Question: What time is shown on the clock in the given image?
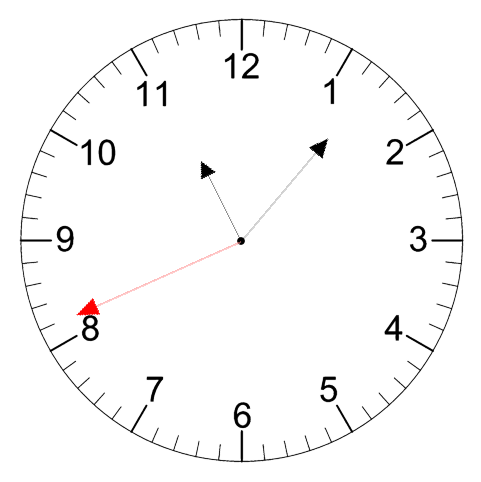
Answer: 11:06:41